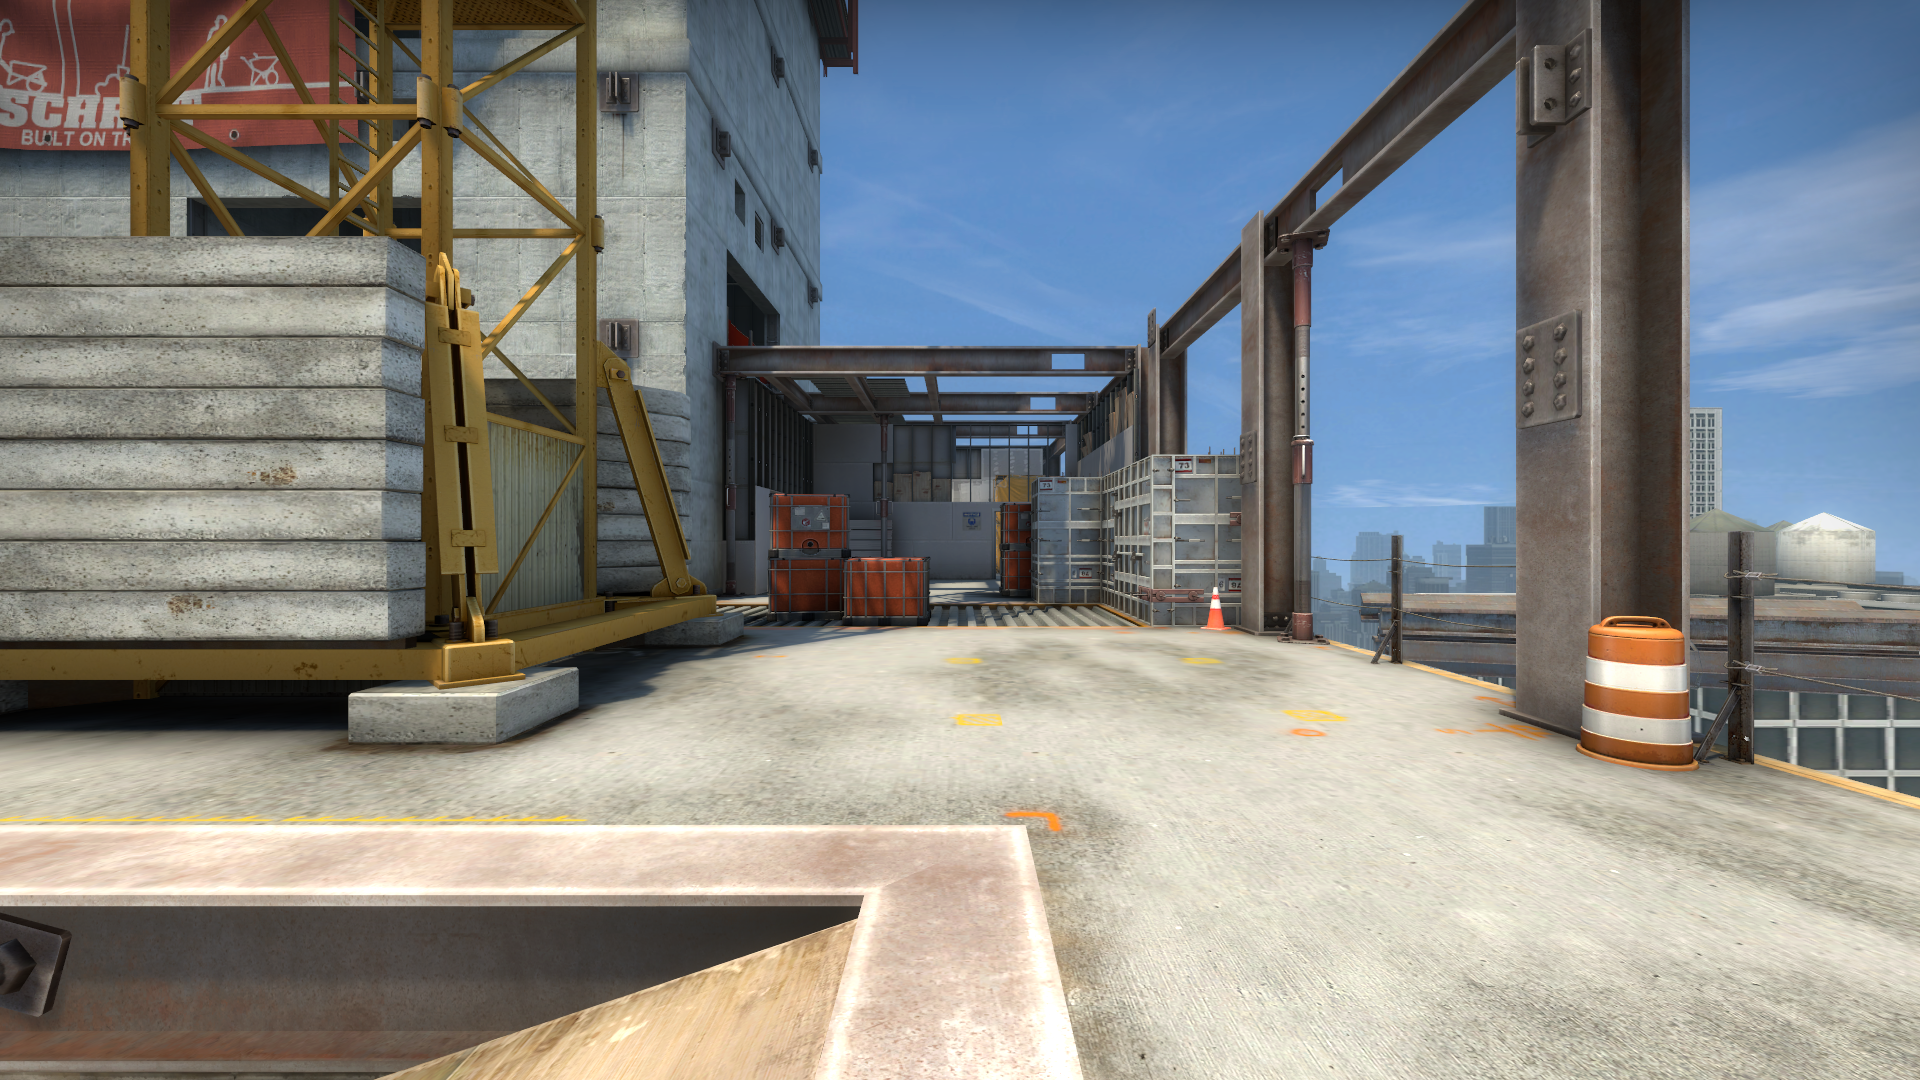
Map: de_vertigo